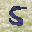
Label: 5